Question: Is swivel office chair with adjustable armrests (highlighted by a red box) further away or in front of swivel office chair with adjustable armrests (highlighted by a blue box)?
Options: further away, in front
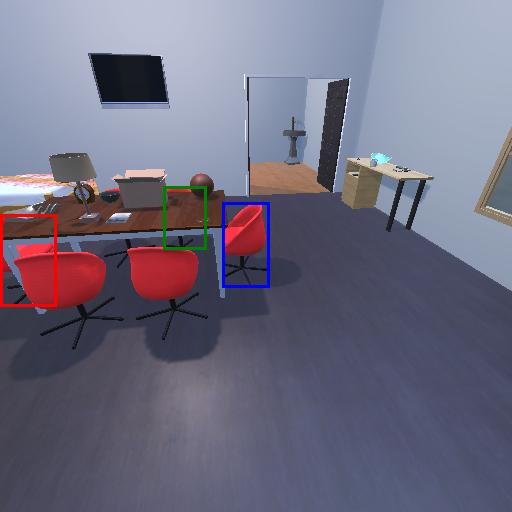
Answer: further away